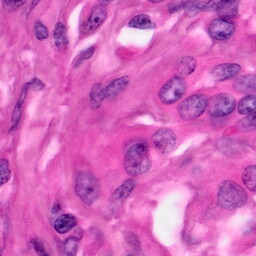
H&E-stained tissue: Pancreatic